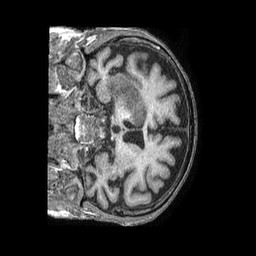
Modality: T1w
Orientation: coronal
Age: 83
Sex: male
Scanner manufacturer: philips
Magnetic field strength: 1.5 T
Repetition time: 0.007583 s
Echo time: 0.003443 s